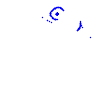
Particle: kaon